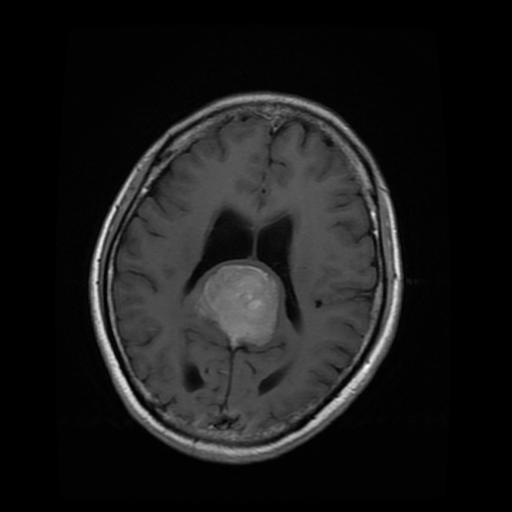
Label: meningioma